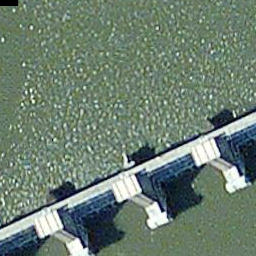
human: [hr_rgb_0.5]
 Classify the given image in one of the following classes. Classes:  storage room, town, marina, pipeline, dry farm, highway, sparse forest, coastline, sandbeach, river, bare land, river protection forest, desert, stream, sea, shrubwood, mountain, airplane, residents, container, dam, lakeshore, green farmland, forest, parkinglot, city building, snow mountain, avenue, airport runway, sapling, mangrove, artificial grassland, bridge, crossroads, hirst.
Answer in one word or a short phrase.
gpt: dam